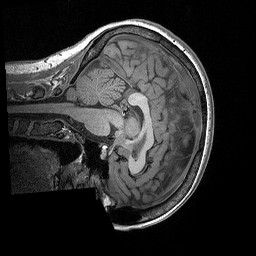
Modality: T1w
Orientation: sagittal
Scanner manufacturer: siemens
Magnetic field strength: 3 T
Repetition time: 2.3 s
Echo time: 0.00298 s